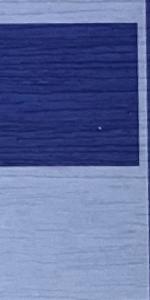
Label: Empty